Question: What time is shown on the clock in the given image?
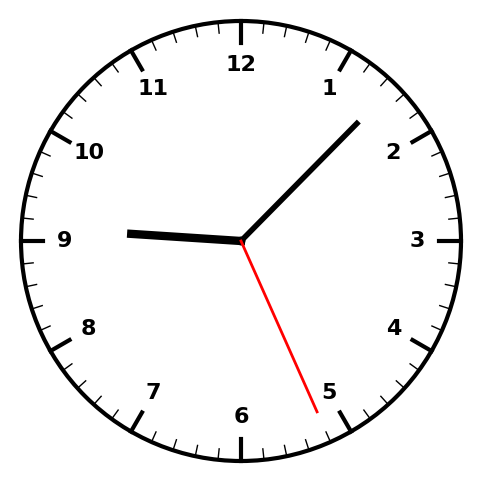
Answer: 09:07:26